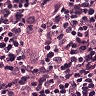
Metastatic tissue present: yes